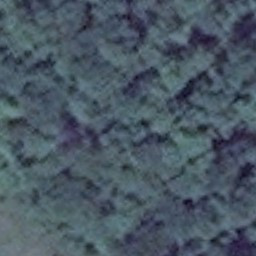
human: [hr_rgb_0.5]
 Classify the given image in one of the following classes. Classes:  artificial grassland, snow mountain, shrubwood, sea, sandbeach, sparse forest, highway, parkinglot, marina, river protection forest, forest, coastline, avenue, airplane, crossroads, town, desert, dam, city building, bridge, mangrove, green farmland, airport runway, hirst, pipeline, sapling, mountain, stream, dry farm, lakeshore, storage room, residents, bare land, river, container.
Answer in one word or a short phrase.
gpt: forest